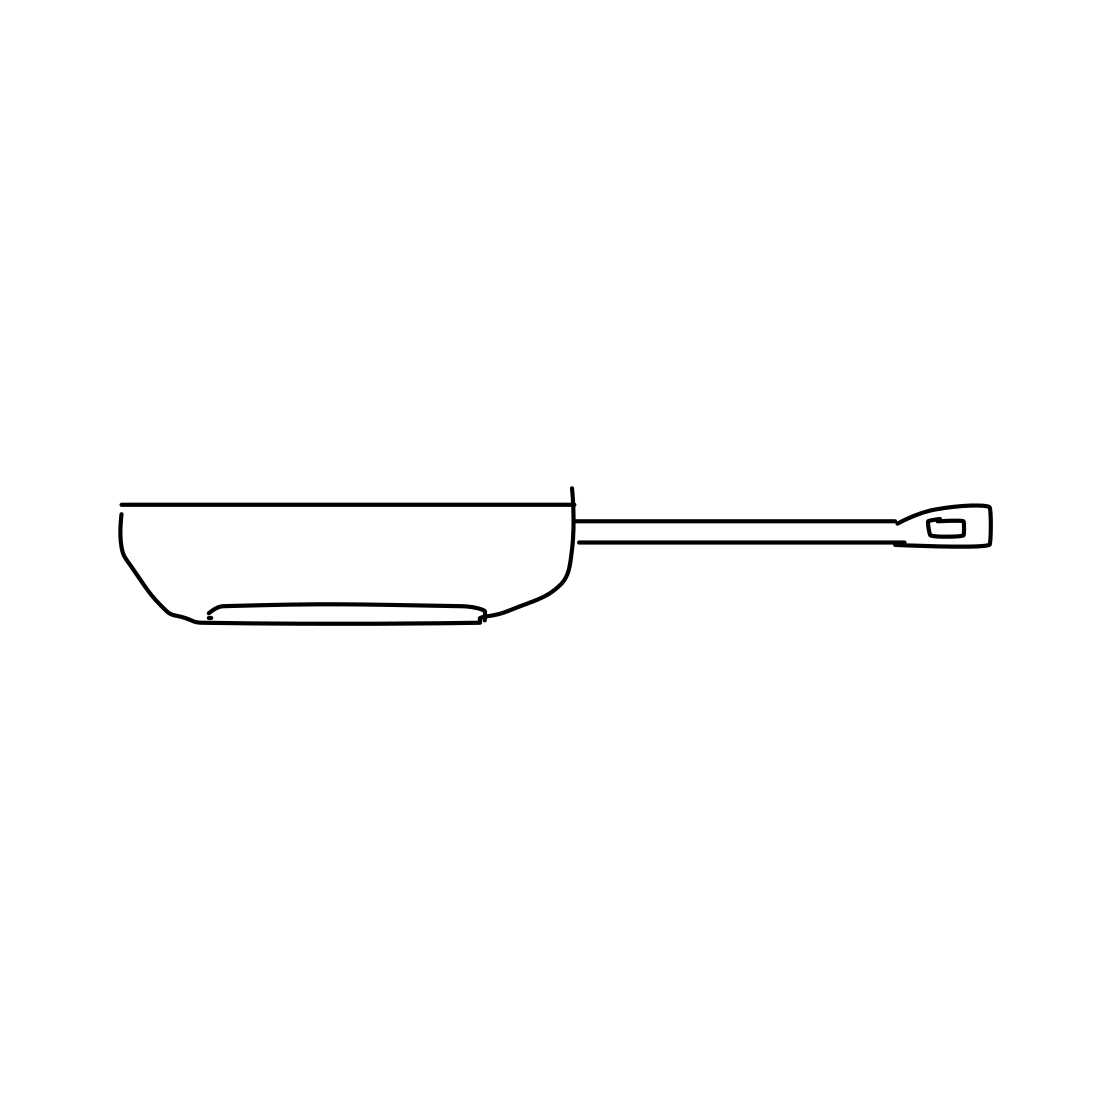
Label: frying-pan